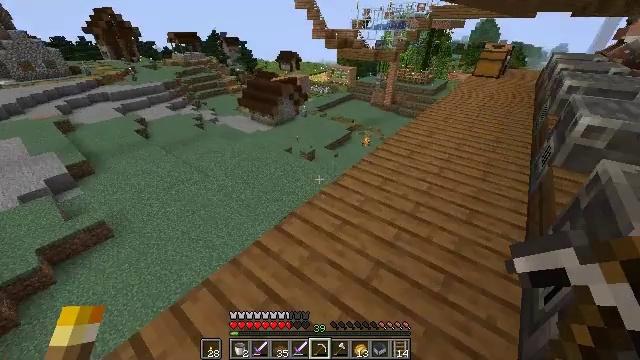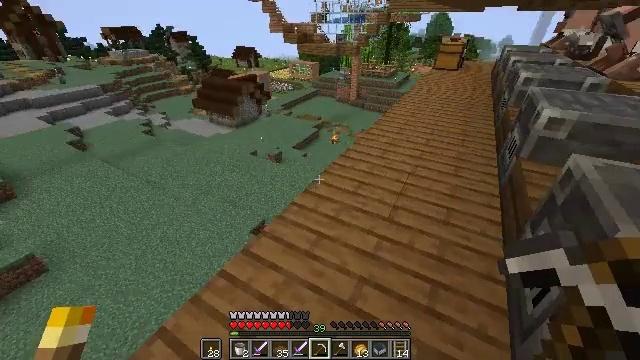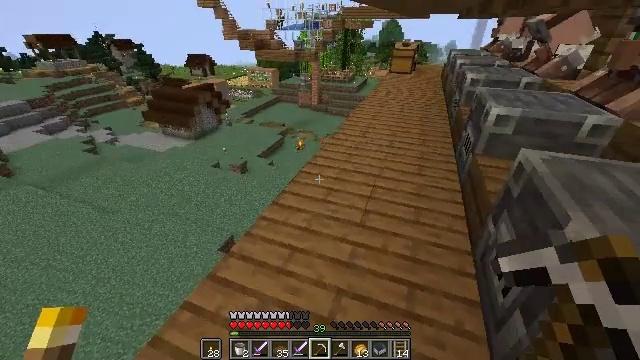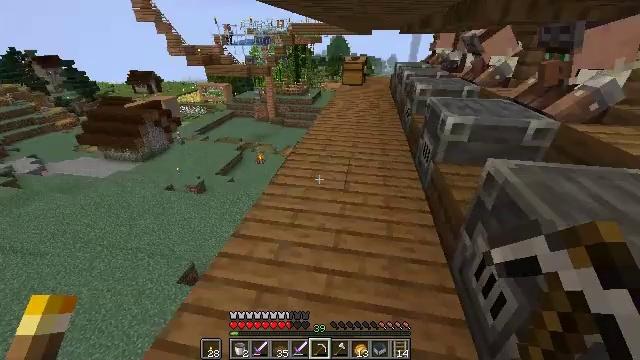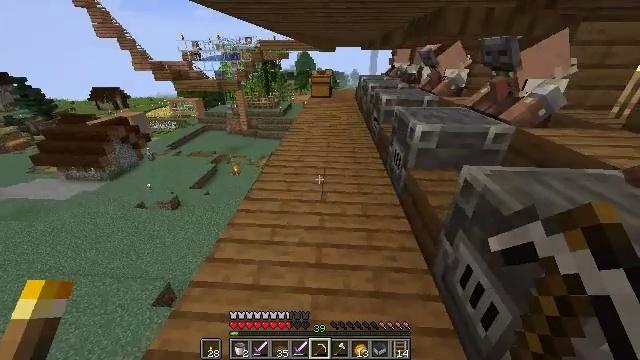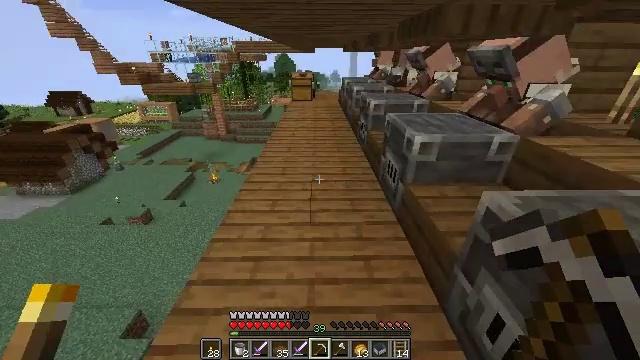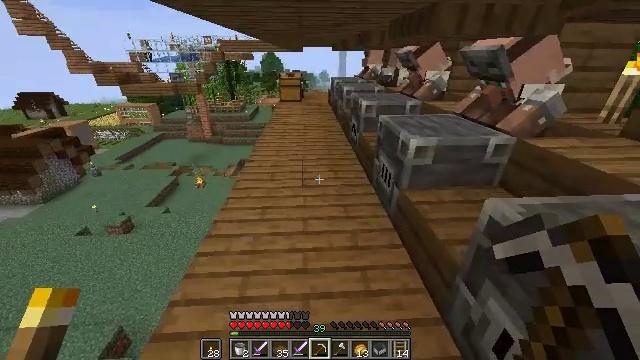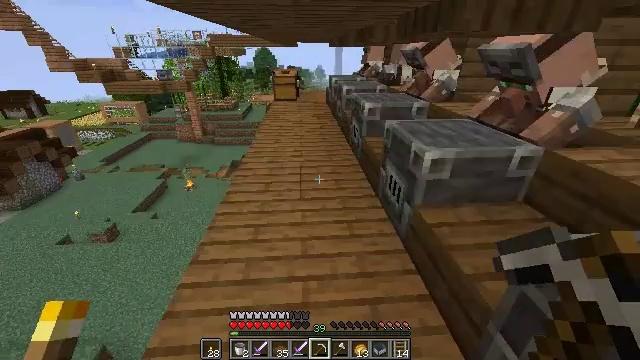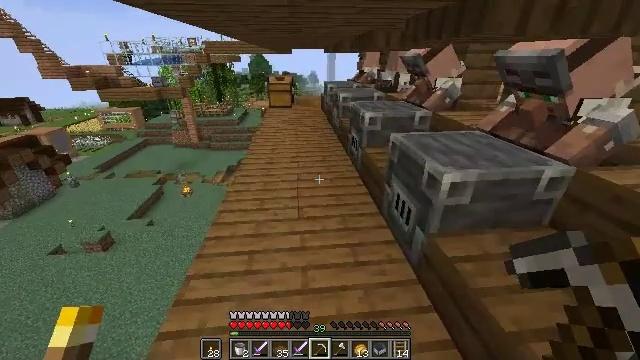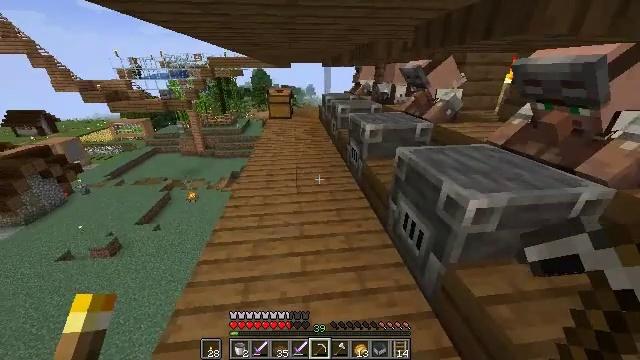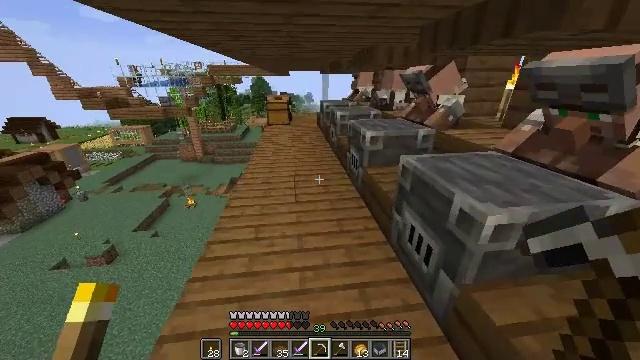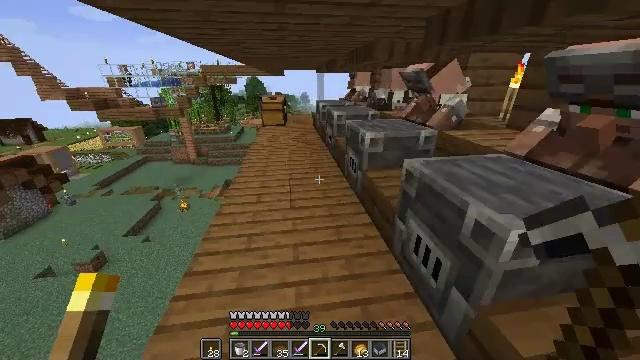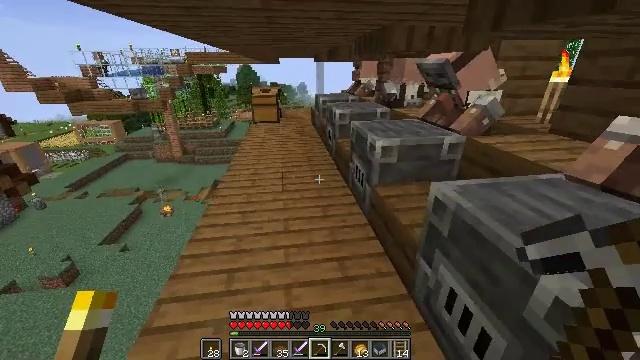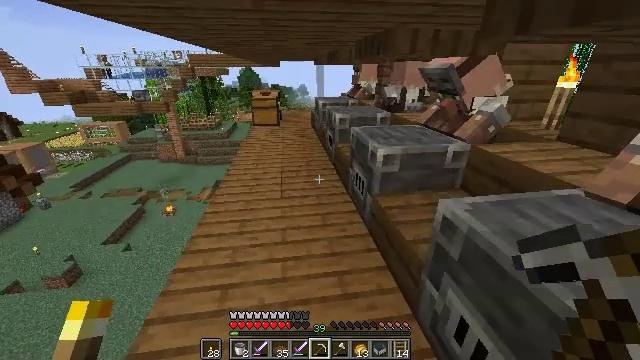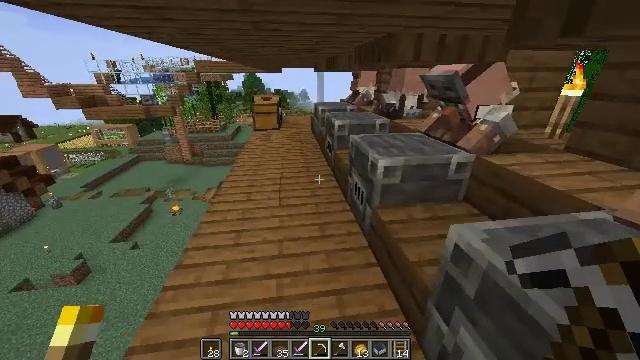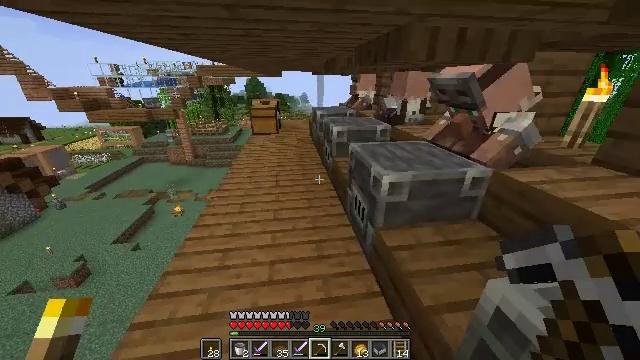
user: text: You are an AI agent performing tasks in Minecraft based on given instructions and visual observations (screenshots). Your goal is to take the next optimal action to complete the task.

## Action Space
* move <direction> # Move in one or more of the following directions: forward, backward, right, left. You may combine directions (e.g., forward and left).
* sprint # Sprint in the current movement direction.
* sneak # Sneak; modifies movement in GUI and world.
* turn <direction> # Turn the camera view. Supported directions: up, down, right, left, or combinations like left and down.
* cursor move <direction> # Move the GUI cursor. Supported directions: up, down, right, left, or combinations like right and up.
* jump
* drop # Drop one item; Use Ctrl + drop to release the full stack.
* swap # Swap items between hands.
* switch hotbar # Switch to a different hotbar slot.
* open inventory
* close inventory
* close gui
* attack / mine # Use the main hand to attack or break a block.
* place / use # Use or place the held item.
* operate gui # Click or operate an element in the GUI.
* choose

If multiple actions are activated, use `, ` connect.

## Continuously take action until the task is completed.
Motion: motion action
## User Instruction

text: Open your crafting interface to make an emerald.
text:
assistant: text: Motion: move forward, turn right
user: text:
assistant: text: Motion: move forward, sprint, turn right and up
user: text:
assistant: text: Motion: move forward, sprint, turn right and up
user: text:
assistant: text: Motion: move forward, sprint, turn right and up
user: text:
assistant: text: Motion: move forward, turn right and up
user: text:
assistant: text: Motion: move forward, turn right
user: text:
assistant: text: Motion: move forward, sprint
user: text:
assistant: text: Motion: move forward, sprint, turn right
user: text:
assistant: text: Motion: move forward, sprint
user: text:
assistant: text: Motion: move forward, turn up
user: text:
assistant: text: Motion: move forward, turn right
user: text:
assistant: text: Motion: move forward
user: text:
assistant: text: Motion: move forward, sprint
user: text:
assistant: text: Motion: move forward, sprint
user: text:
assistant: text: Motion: move forward, sprint
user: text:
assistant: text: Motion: move forward
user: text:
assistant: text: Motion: move forward, turn left
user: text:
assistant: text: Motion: move forward, turn left
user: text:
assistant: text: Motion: move forward, turn left
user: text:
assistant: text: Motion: move forward
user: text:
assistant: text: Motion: move forward, turn left
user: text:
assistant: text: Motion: move forward, turn left
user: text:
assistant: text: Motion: move forward, turn left
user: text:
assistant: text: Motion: move forward
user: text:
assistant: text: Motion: move forward, sprint
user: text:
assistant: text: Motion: move forward, sprint
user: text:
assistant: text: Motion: move forward, sprint
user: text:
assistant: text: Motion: move forward, turn right
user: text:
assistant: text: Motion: move forward, turn right
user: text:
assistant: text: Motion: move forward